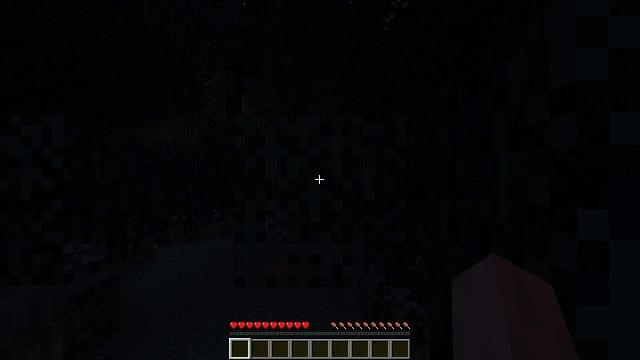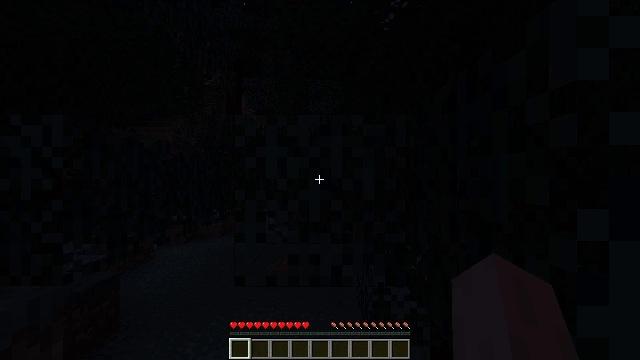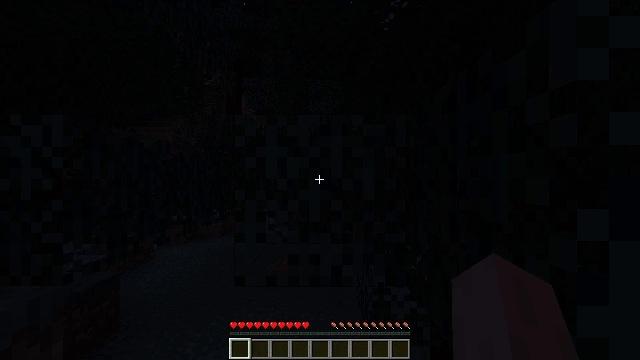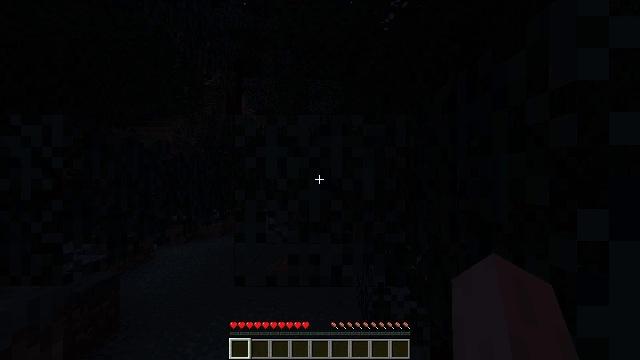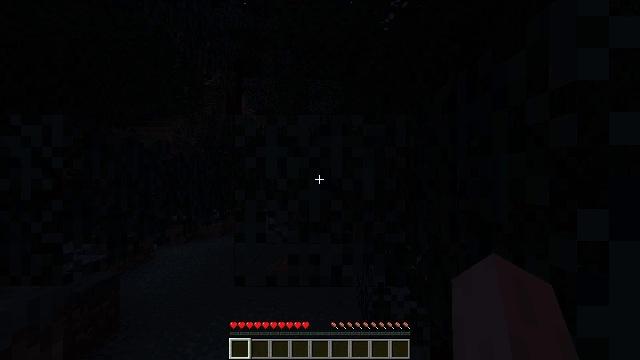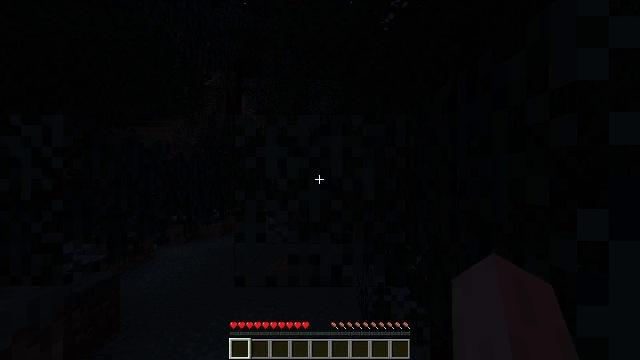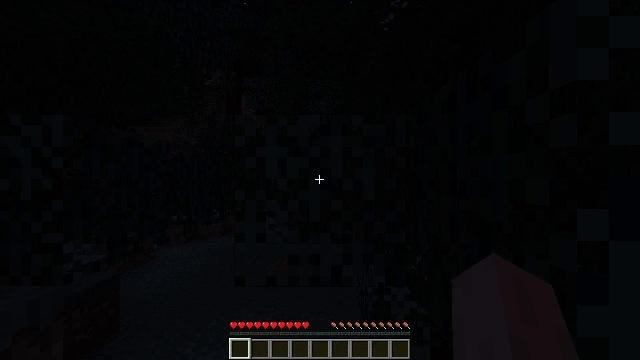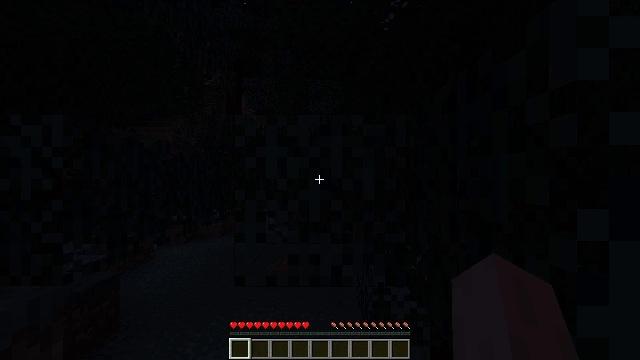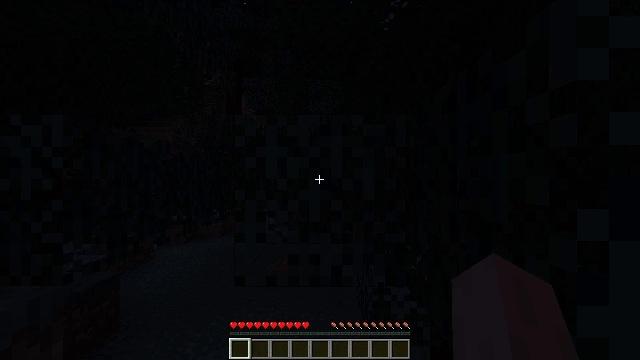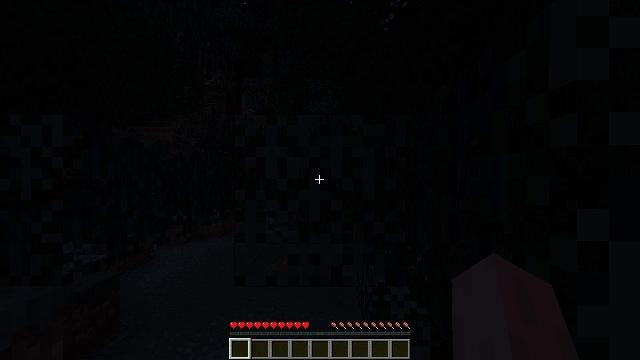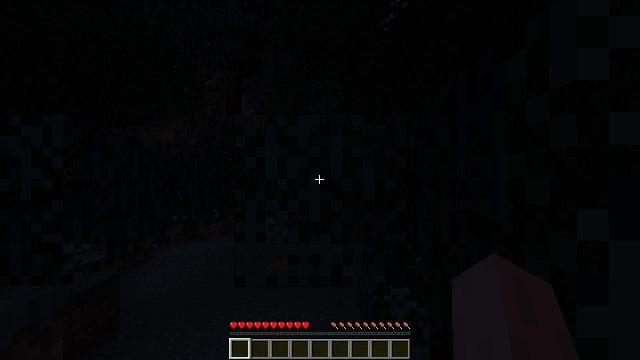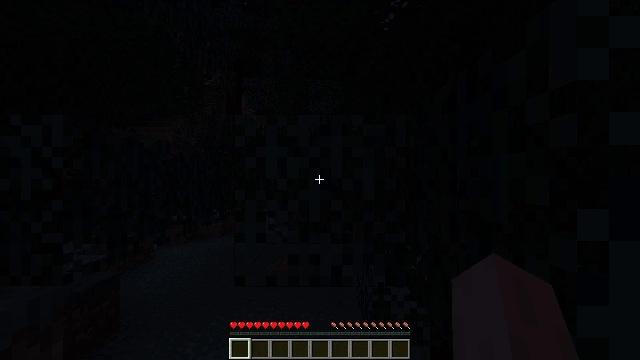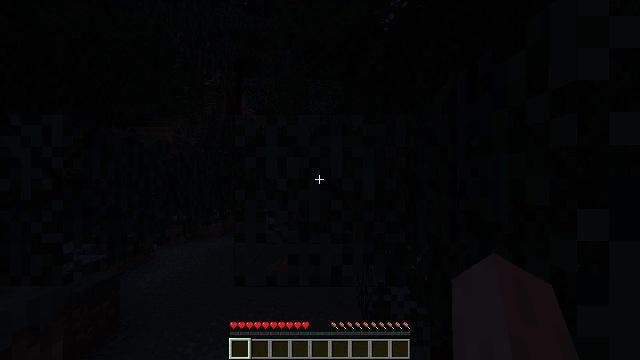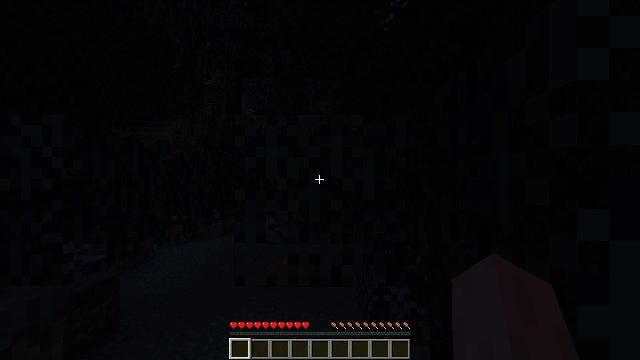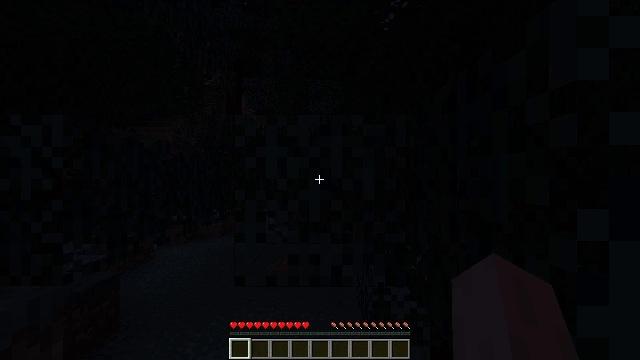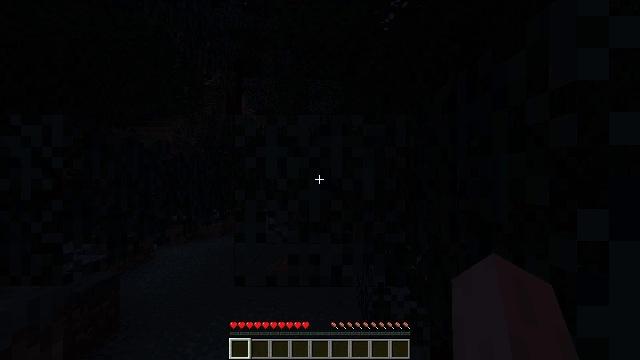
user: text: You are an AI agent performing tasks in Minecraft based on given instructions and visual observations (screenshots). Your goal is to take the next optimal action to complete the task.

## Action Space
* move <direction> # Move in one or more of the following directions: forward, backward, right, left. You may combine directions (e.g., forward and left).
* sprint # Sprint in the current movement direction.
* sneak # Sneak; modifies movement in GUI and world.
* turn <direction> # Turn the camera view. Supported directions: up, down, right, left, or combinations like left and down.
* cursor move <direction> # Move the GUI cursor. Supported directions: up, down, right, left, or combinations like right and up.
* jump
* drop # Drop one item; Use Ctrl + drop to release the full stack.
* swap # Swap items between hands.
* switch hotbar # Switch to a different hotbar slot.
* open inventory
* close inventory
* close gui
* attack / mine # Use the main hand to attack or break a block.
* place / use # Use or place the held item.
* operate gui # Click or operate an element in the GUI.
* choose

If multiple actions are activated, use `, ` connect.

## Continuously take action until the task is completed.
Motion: motion action
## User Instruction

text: Disassemble the ladder.
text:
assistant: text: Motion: no_op
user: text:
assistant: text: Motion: no_op
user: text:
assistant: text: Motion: no_op
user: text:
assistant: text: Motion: no_op
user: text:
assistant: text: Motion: no_op
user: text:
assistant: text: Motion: no_op
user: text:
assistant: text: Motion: no_op
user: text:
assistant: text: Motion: no_op
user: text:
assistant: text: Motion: no_op
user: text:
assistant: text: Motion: no_op
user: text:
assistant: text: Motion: no_op
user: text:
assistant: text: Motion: no_op
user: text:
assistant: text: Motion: no_op
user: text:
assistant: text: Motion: no_op
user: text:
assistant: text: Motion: no_op
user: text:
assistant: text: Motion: no_op
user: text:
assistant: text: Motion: no_op
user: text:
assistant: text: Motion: no_op
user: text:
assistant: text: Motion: no_op
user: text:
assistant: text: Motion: no_op
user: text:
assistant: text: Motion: no_op
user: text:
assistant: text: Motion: no_op
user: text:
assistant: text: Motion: no_op
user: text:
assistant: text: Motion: no_op
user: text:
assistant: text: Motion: no_op
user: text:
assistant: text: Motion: no_op
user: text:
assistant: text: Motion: no_op
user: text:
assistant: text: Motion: no_op
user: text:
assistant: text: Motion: no_op
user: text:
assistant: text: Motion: no_op